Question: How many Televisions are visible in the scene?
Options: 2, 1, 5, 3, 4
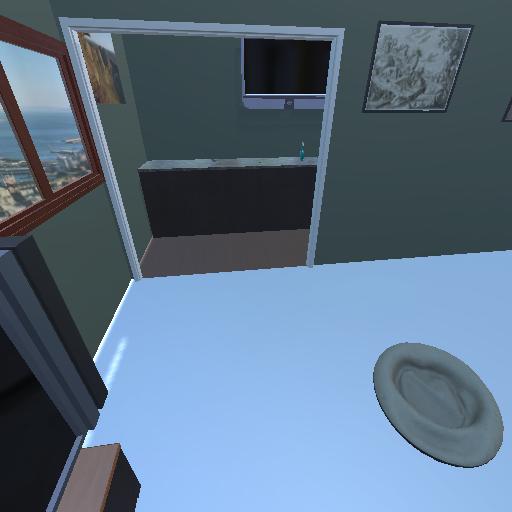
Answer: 2